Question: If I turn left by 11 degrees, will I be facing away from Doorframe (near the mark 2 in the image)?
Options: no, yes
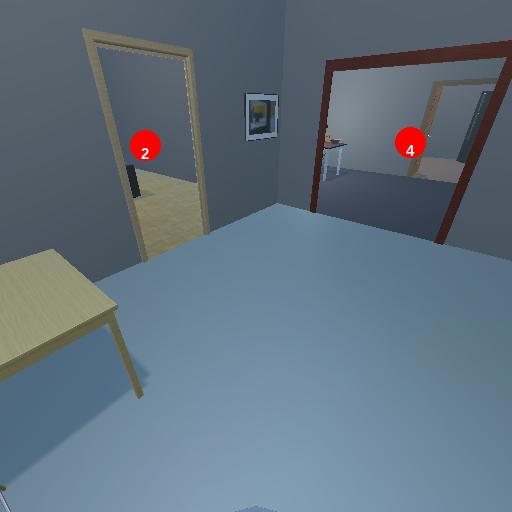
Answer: no